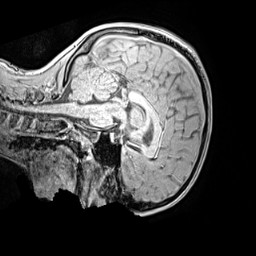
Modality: MP2RAGE
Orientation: sagittal
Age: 12
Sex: male
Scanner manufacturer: siemens
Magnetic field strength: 3 T
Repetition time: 4 s
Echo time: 0.00299 s